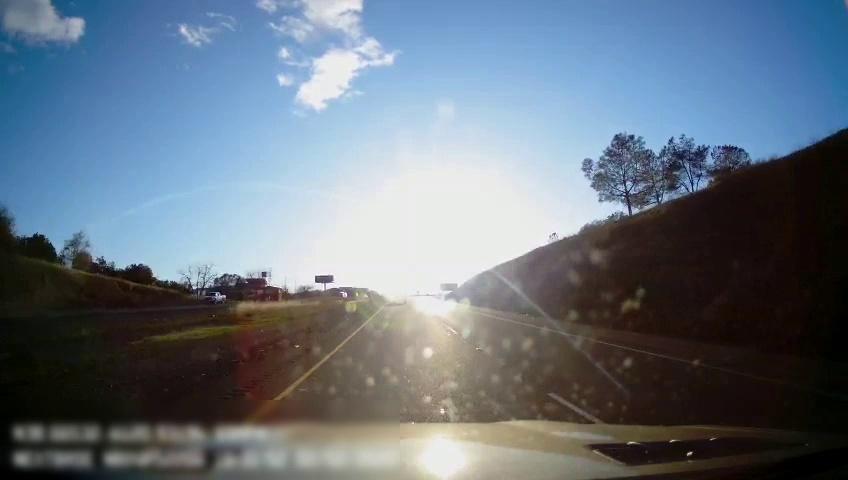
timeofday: Day
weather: Sunny
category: Drivable Space
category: Drivable Space
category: Vehicles | SUV
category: Vehicles | Truck
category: Vehicles | SUV
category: Lanes | Current Lane
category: Lanes | Current Lane
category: Lanes | Alternate Lane
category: Traffic | Signs